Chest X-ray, AP view. Patient: 58 years old, sex M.
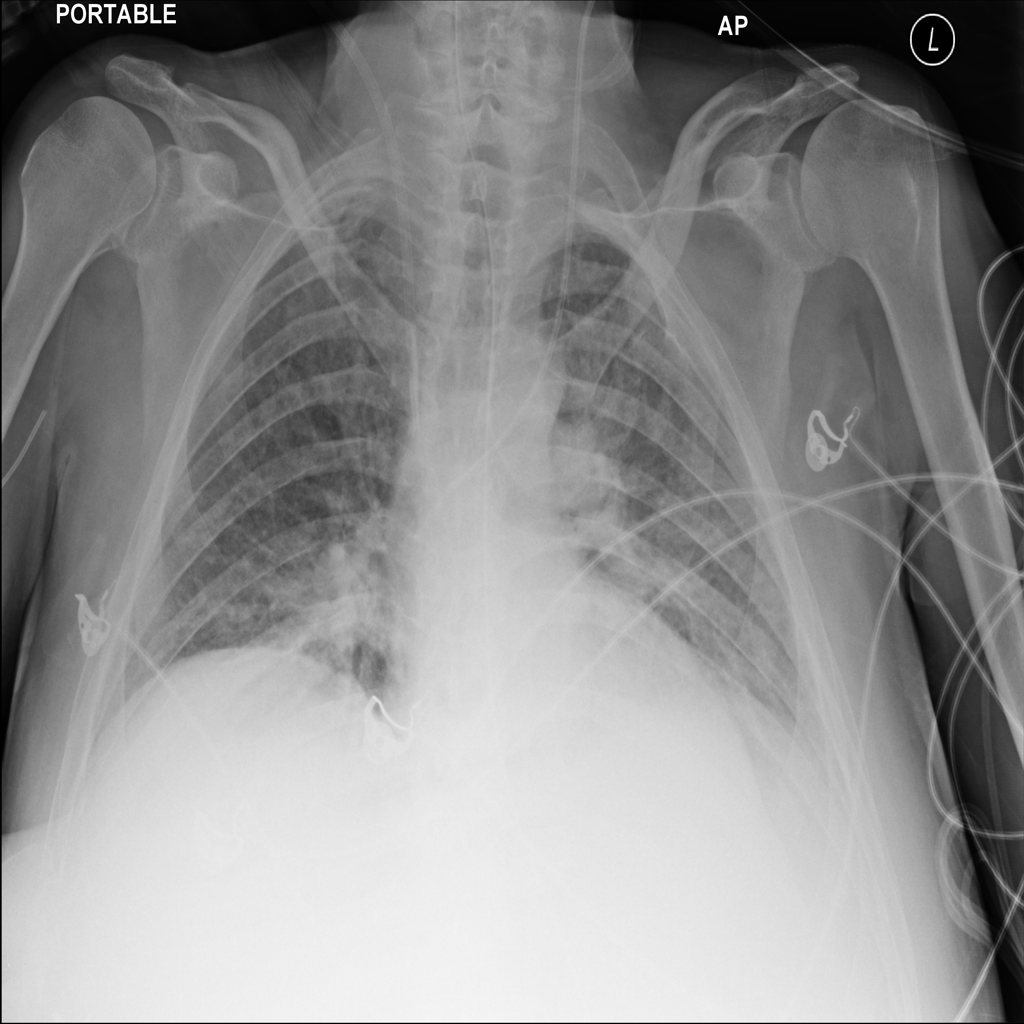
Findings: Atelectasis